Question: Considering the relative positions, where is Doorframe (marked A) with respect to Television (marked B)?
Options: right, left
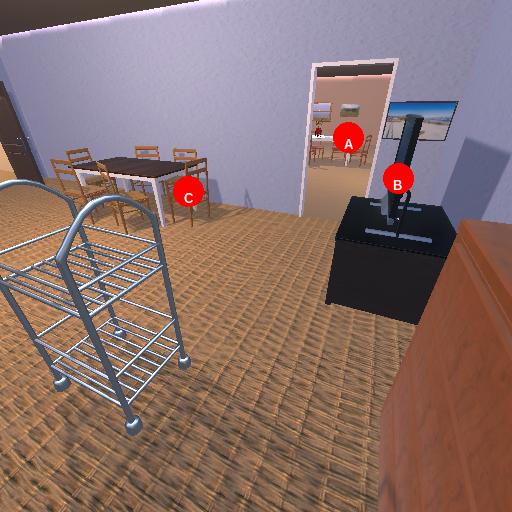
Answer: right